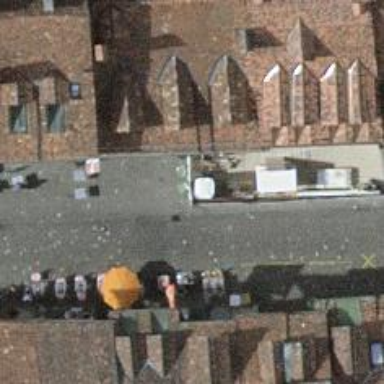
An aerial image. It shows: Marketplace.